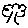
Label: tree